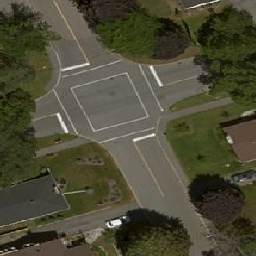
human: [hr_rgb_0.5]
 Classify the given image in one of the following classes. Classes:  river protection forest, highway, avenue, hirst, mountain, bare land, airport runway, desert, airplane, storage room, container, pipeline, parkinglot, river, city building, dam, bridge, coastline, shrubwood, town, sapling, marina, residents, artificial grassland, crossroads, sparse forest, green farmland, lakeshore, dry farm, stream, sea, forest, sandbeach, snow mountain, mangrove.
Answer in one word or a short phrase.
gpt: crossroads